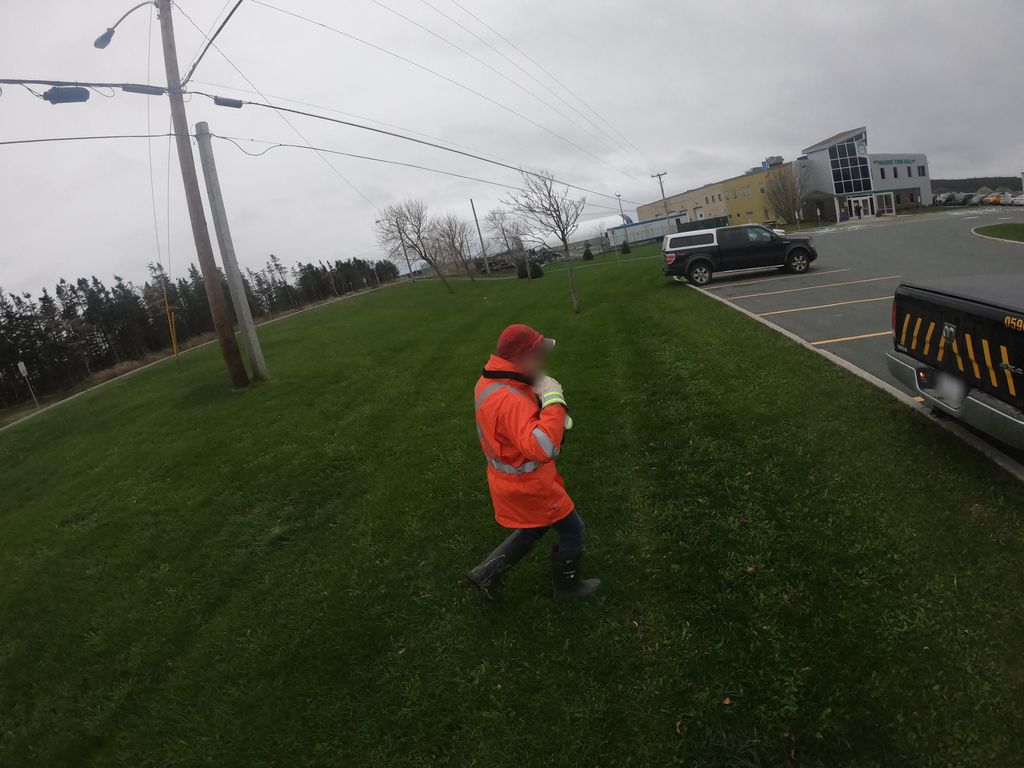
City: st_johns